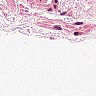
Metastatic tissue present: no